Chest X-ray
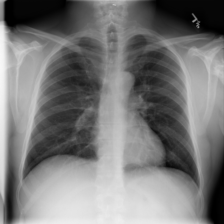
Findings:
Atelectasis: negative
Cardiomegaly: negative
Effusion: negative
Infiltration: negative
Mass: negative
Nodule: negative
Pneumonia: negative
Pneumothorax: negative
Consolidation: negative
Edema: negative
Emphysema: negative
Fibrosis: negative
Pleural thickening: negative
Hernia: negative